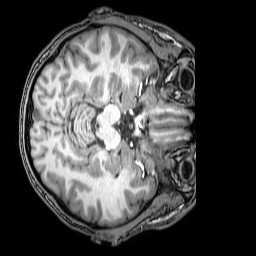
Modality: T1w
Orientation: axial
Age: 21
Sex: male